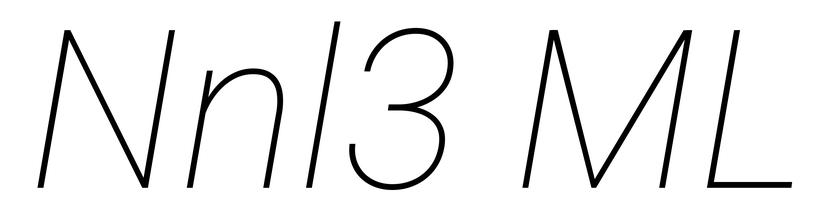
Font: Roboto-Italic_Thin_Italic